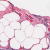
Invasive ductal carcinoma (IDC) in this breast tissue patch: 1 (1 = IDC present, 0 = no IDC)